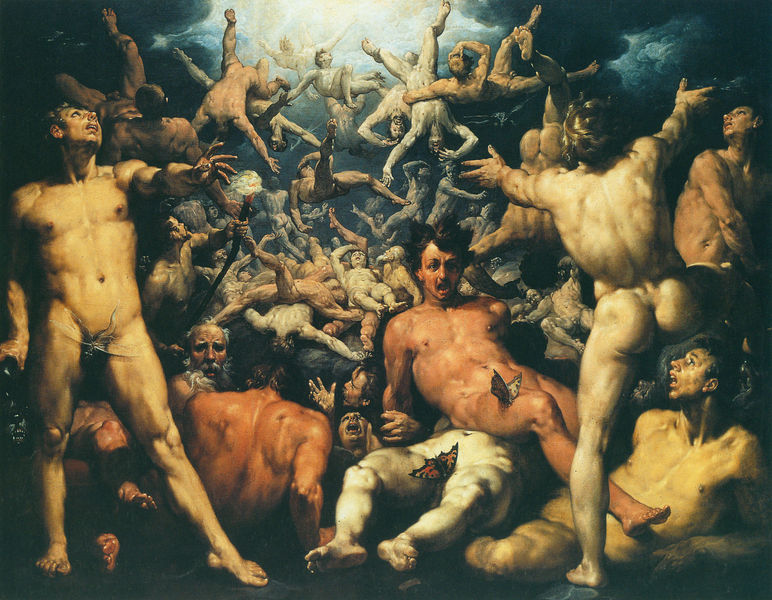
Titel: Der Sturz Luzifers; The Fall of Lucifer
Künstler: Cornelis Cornelisz van Haarlem
Institution: Kopenhagen, Statens Museum for Kunst
Schlagwörter: dunkel, feuer, gemälde, haut, himmel, körper, mann, nackt, wolken, menschen, licht, männer, rücken, malerei, bart, tod, dunkelheit, krone, engel, liegen, angst, könig, muskeln, nabel, nackte, fallen, flug, haufen, durcheinander, dynamik, schmetterling, sündenfall, apokalypse, götter, hölle, jüngstes gericht, leid, schmerz, teufel, verdammte, dramatik, fall, höllensturz, libelle, schmetterlinge, schrei, po, schnmetterling